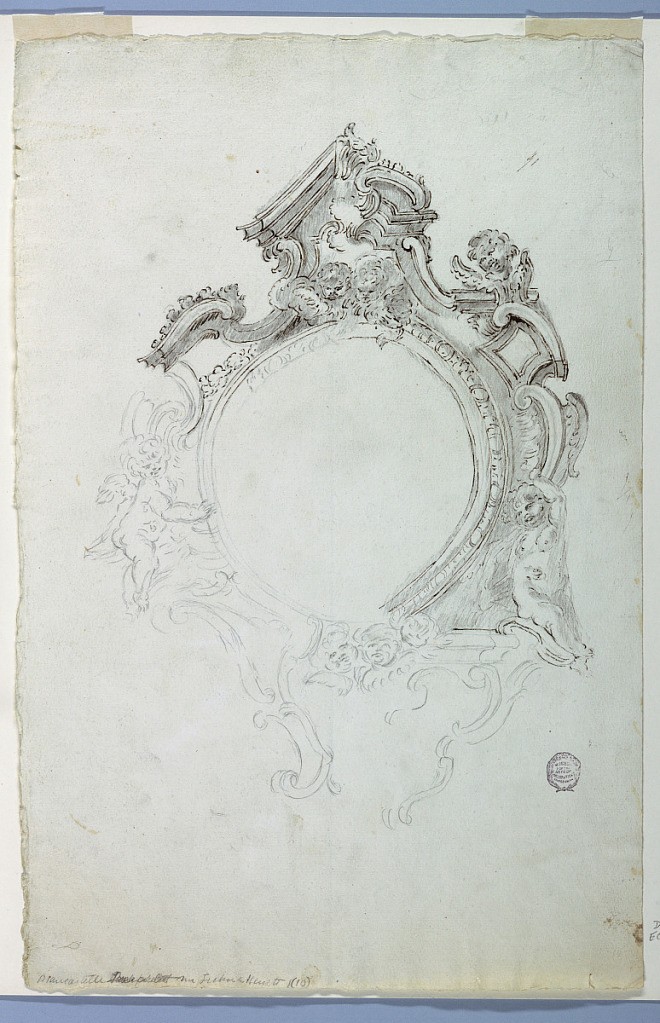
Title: Design for an Escutcheon with Alternative Suggestions
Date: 1750–1775
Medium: Graphite, pen and ink, brush and wash on paper
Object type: Drawing
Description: Vertical rectangle. Two angels are supporting the oval in the center, which is framed by mouldings, scrollwork and cherubim.